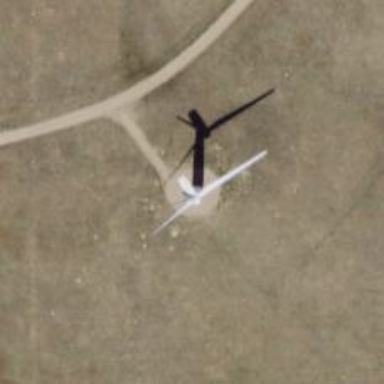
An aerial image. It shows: Wind power generator utilizing wind turbines.